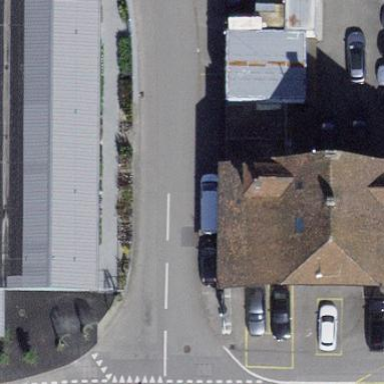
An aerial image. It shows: Building housing car repair shop.